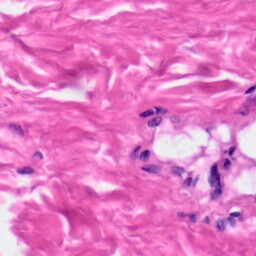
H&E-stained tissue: Skin